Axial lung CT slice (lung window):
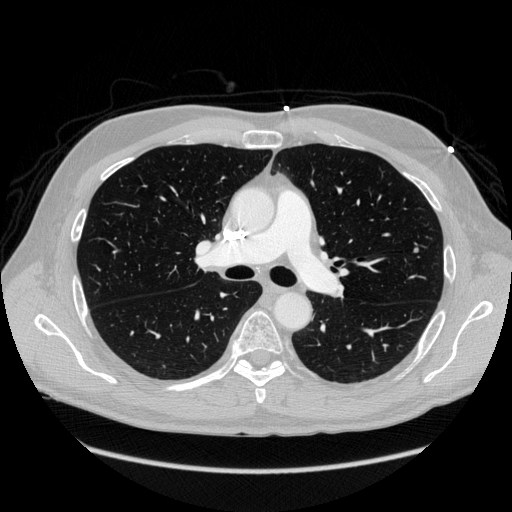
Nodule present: yes
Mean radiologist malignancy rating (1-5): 2.5